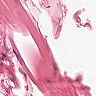
Metastatic tissue present: no